Question: I understand there is plenty of documentation about designing for multiple screen support in Android. and I have read the Android guide <URL>
However I'm still a little confused as to how I should implement it for my application. I plan to target the following device configurations

Am I correct in thinking I will need to structure the project layouts as follows:
- Medium density Normal screens HVGA 320x480 (160dpi):'''
res/layout-mdpi (320 x 480 )
res/layout-land-mdpi (480 x 320 )
'''
- High density Normal screens WVGA800 480x800 (x854) (240 dpi)'''
res/layout-hdpi (480 x 800)
res/layout-land-hdpi (800 x 480)
'''
But what about the Medium density, large screen devices?
I plan to use sets of both high and medium density drawables too. My primary concern at this early stage is using suitable background images for each layout. For example, to support , I plan to simply use an ImageView as the background such as:
'''
<ImageView
android:id="@+id/imageView1"
android:layout_width="wrap_content"
android:layout_height="wrap_content"
android:src="@drawable/bg"
android:scaleType="center"/>
'''
The 'bg' drawable will always be and by using:
'''
android:scaleType="center"
'''
I'm hoping this will take care of those two screen sizes. Whereby the image keeps its original appearance but is centred on the 480x800 screens. I will lose some pixels off the image but as long as the image isn't scaled then that suits my needs.
I plan to have a set of 320x480 assets for the normal screens.
I'm just hoping I'm following the correct procedure here so I appreciate any info/tips from you guys. Thanks in advance
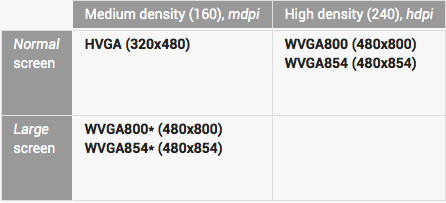
Answer: In my experience you don't really need to customize your layout for the small/medium/large/etc screens, as long as you have your drawables for the different densities. Like the documentation says, Android will attempt to render your layout properly on different screen sizes.
> By default, Android resizes your application layout to fit the current device screen. In most cases, this works fine. In other cases, your UI might not look as good and might need adjustments for different screen sizes.
The 'other cases' applies only if you really want to change your layout on larger screens.
Using 'android:scaleType="center"' works for me, but it will, like you said, leave empty space around your layout on larger screens if it should fit on smaller screens as well. If you have a fully customized view with 'widgets' that should be placed exactly right, and you don't want to be programmatically determining the scaling and applying the same scaling to your widgets, this is definitely the way to go.